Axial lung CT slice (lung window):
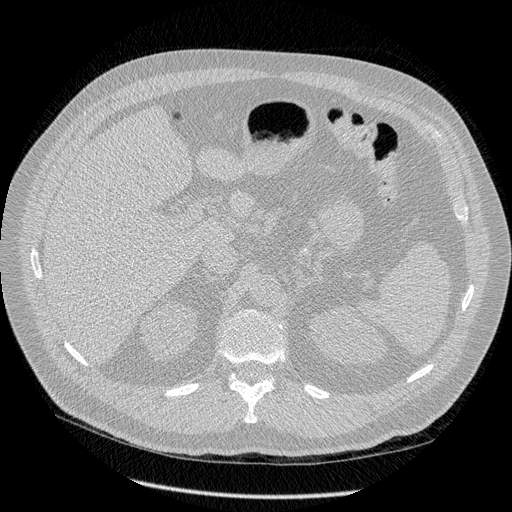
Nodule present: no